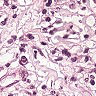
Metastatic tissue present: yes